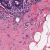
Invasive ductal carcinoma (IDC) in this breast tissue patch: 0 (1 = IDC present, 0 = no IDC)